Question: I was using 'Visual Studio 2012' it was working nice, but when I install 'Visual Studio 2013' and then try to run a project in 'Visual Studio 2012', it gives me this error
'unable to launch configure visual studio development web server'

please help me to solve this problem. :)
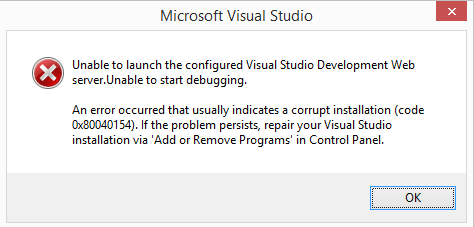
Answer: Finally I found the problem. I edited the hosts file which had an entry for local host like ::localhost. I commented this line out and it started working.